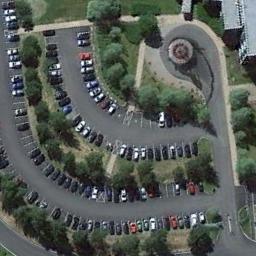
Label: parking_lot